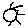
Label: sun